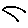
Label: bird